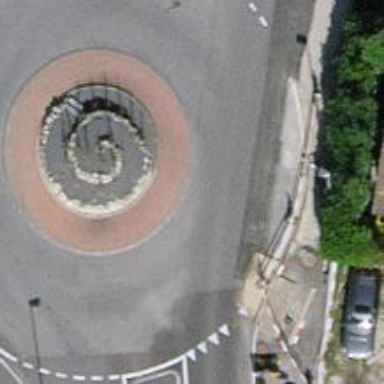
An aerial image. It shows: Flagpole which is man-made.